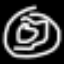
Label: donut